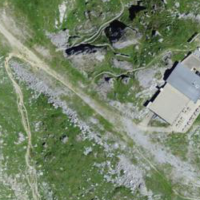
EUNIS habitat code: 26
Species observed at this site:
Silene acaulis